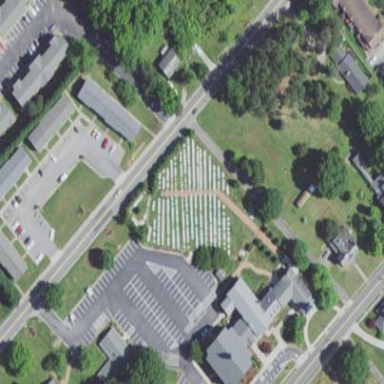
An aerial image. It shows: Graveyard.